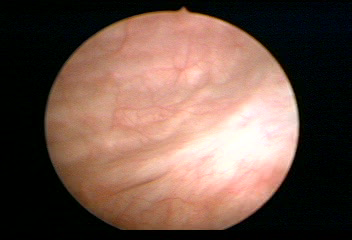
Modality: WLC
Class: Anatomical landmarks
Subclass: UreteralOrifice
Bladder cancer association: No
Annotated structures: Left ureteral orifice